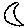
Label: moon